Interaction volume radius: 5 \u00c5
Interaction volume height: 25 \u00c5
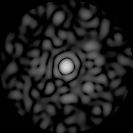
Disorder parameter: 0.8694